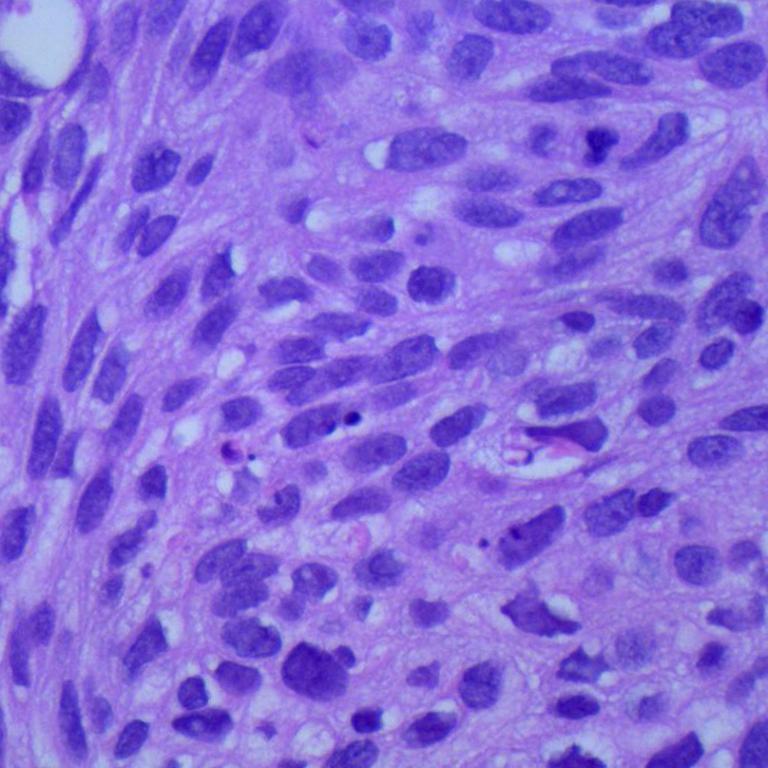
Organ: lung
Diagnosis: squamous carcinomas